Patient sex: M
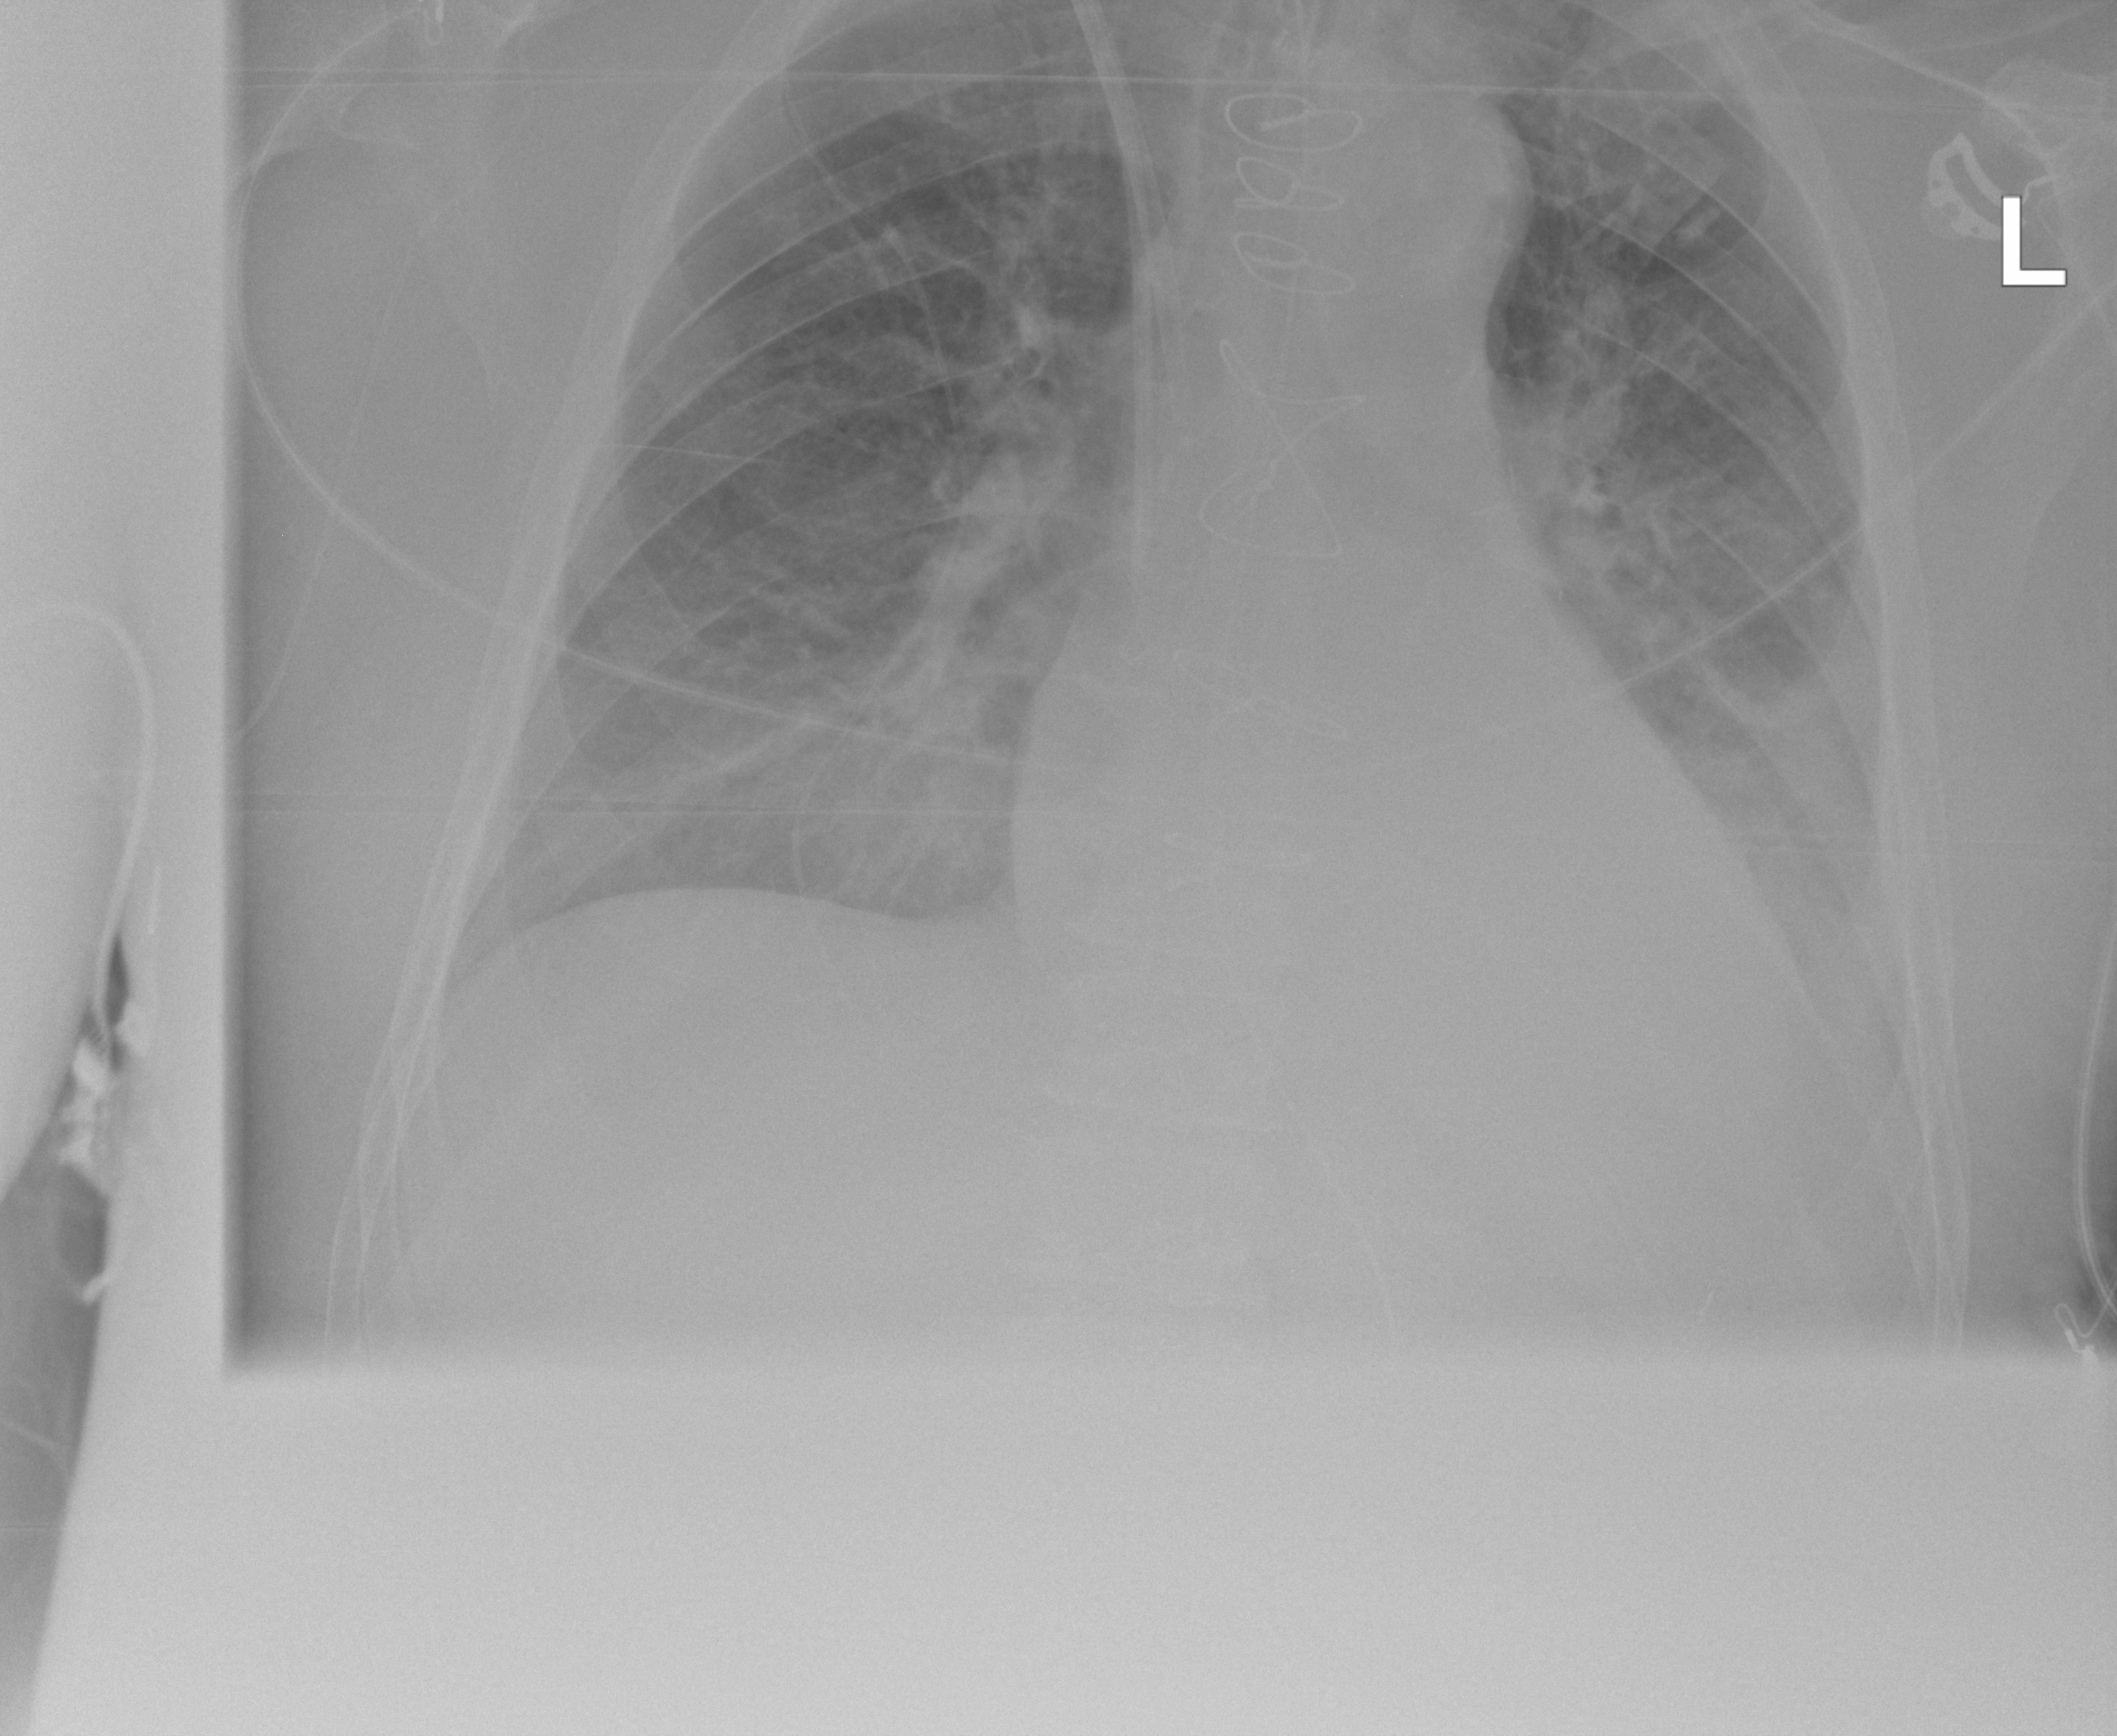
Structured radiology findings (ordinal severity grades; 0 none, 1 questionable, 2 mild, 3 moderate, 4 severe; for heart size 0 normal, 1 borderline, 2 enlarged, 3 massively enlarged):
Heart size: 1
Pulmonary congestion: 2
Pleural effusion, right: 0
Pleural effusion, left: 3
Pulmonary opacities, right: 2
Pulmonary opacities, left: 2
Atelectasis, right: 2
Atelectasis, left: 3